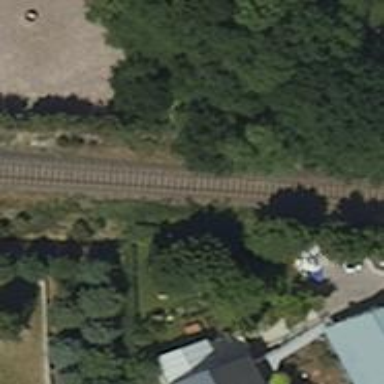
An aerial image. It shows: Solitary milestone along the railway.